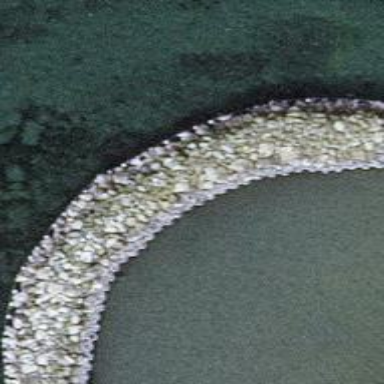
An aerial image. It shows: Breakwater structure.